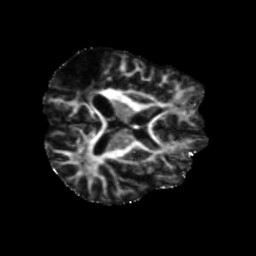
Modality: FA
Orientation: axial
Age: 68
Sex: male
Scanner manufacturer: siemens
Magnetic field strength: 3 T
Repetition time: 5.47 s
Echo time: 0.0854 s